Question: I tried using RBStoryboardLink to separate storyboard in my project, and in one of the storyboard, I have an initial view controller which is embedded in navigation controller,and I use '[[self navigationController] setNavigationBarHidden:YES animated:NO];' to hide navigation bar.
However it will introduce a 20px black area in status bar as below

I have tried options such as uncheck 'extend edges under top bars' or uncheck 'adjust scroll view insets' but nothing works so far.
anyone has any clue how to resolve this issue?
Thanks.
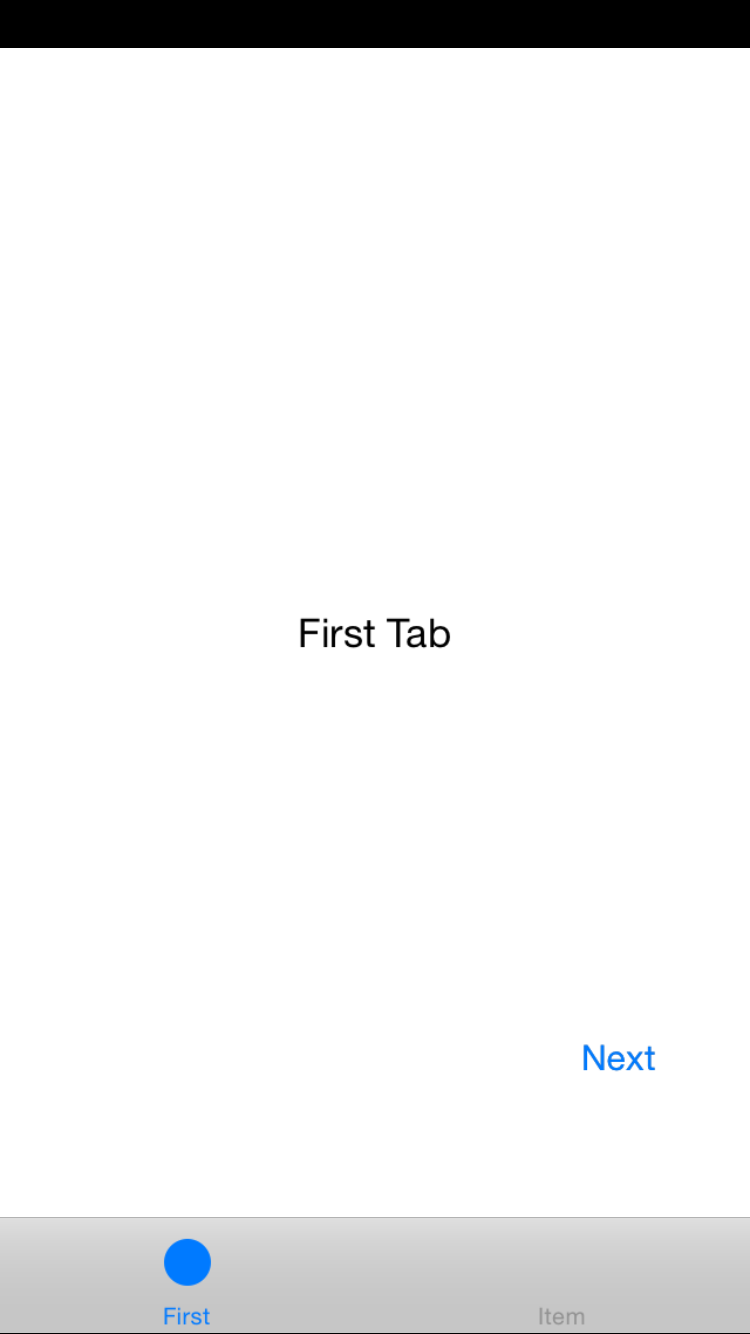
Answer: Ok, I managed to find a solution for my case.
The key is '_needsTopLayoutGuide'
I customised another called RBStoryboardNoNavLink and set '_needsTopLayoutGuide' to NO in that class, and if the storyboard link is a tab child view controller and do not want navigation bar (or do not embed in navigation controller even), can just rename that class to 'RBStoryboardNoNavLink' and it works perfectly for my case.